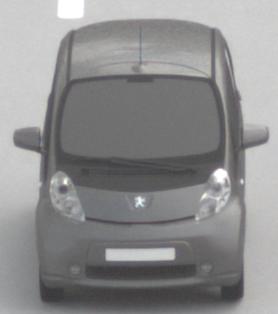
Make: Peugeot
Model: iOn
Detailed model: iOn
Model produced from: 2010/12
Model produced until: 2013/02
Doors: 5
Color: gray
Road condition: dry road
Daytime: morning or afternoon
Contrast: low contrast